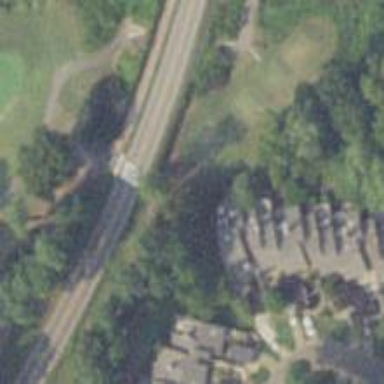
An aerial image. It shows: Golf cartpath that is also road path.